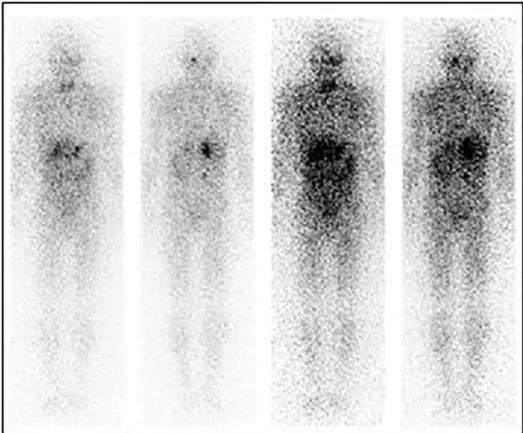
(C) In 131I MIBG scintigraphy, there was high accumulation in the right adrenal gland and multiple accumulation in the liver, and there was small hot spot in the sternum and right rib.
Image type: radiology (scintigraphy)